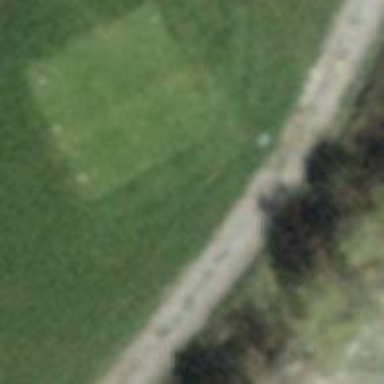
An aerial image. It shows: Golf tee on grassy land.